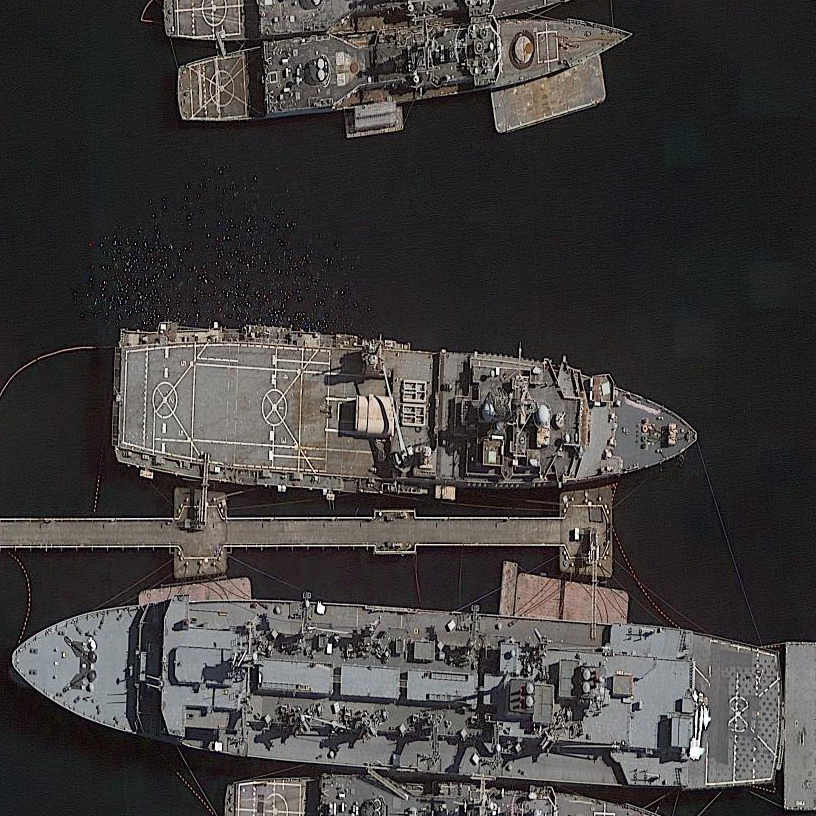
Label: combat